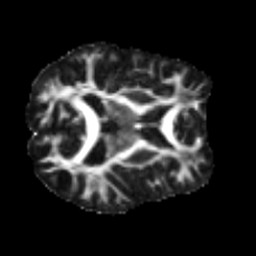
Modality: FA
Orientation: axial
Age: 35
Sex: male
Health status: healthy
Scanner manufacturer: siemens
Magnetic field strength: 3 T
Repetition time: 3.6 s
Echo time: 0.092 s